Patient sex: M
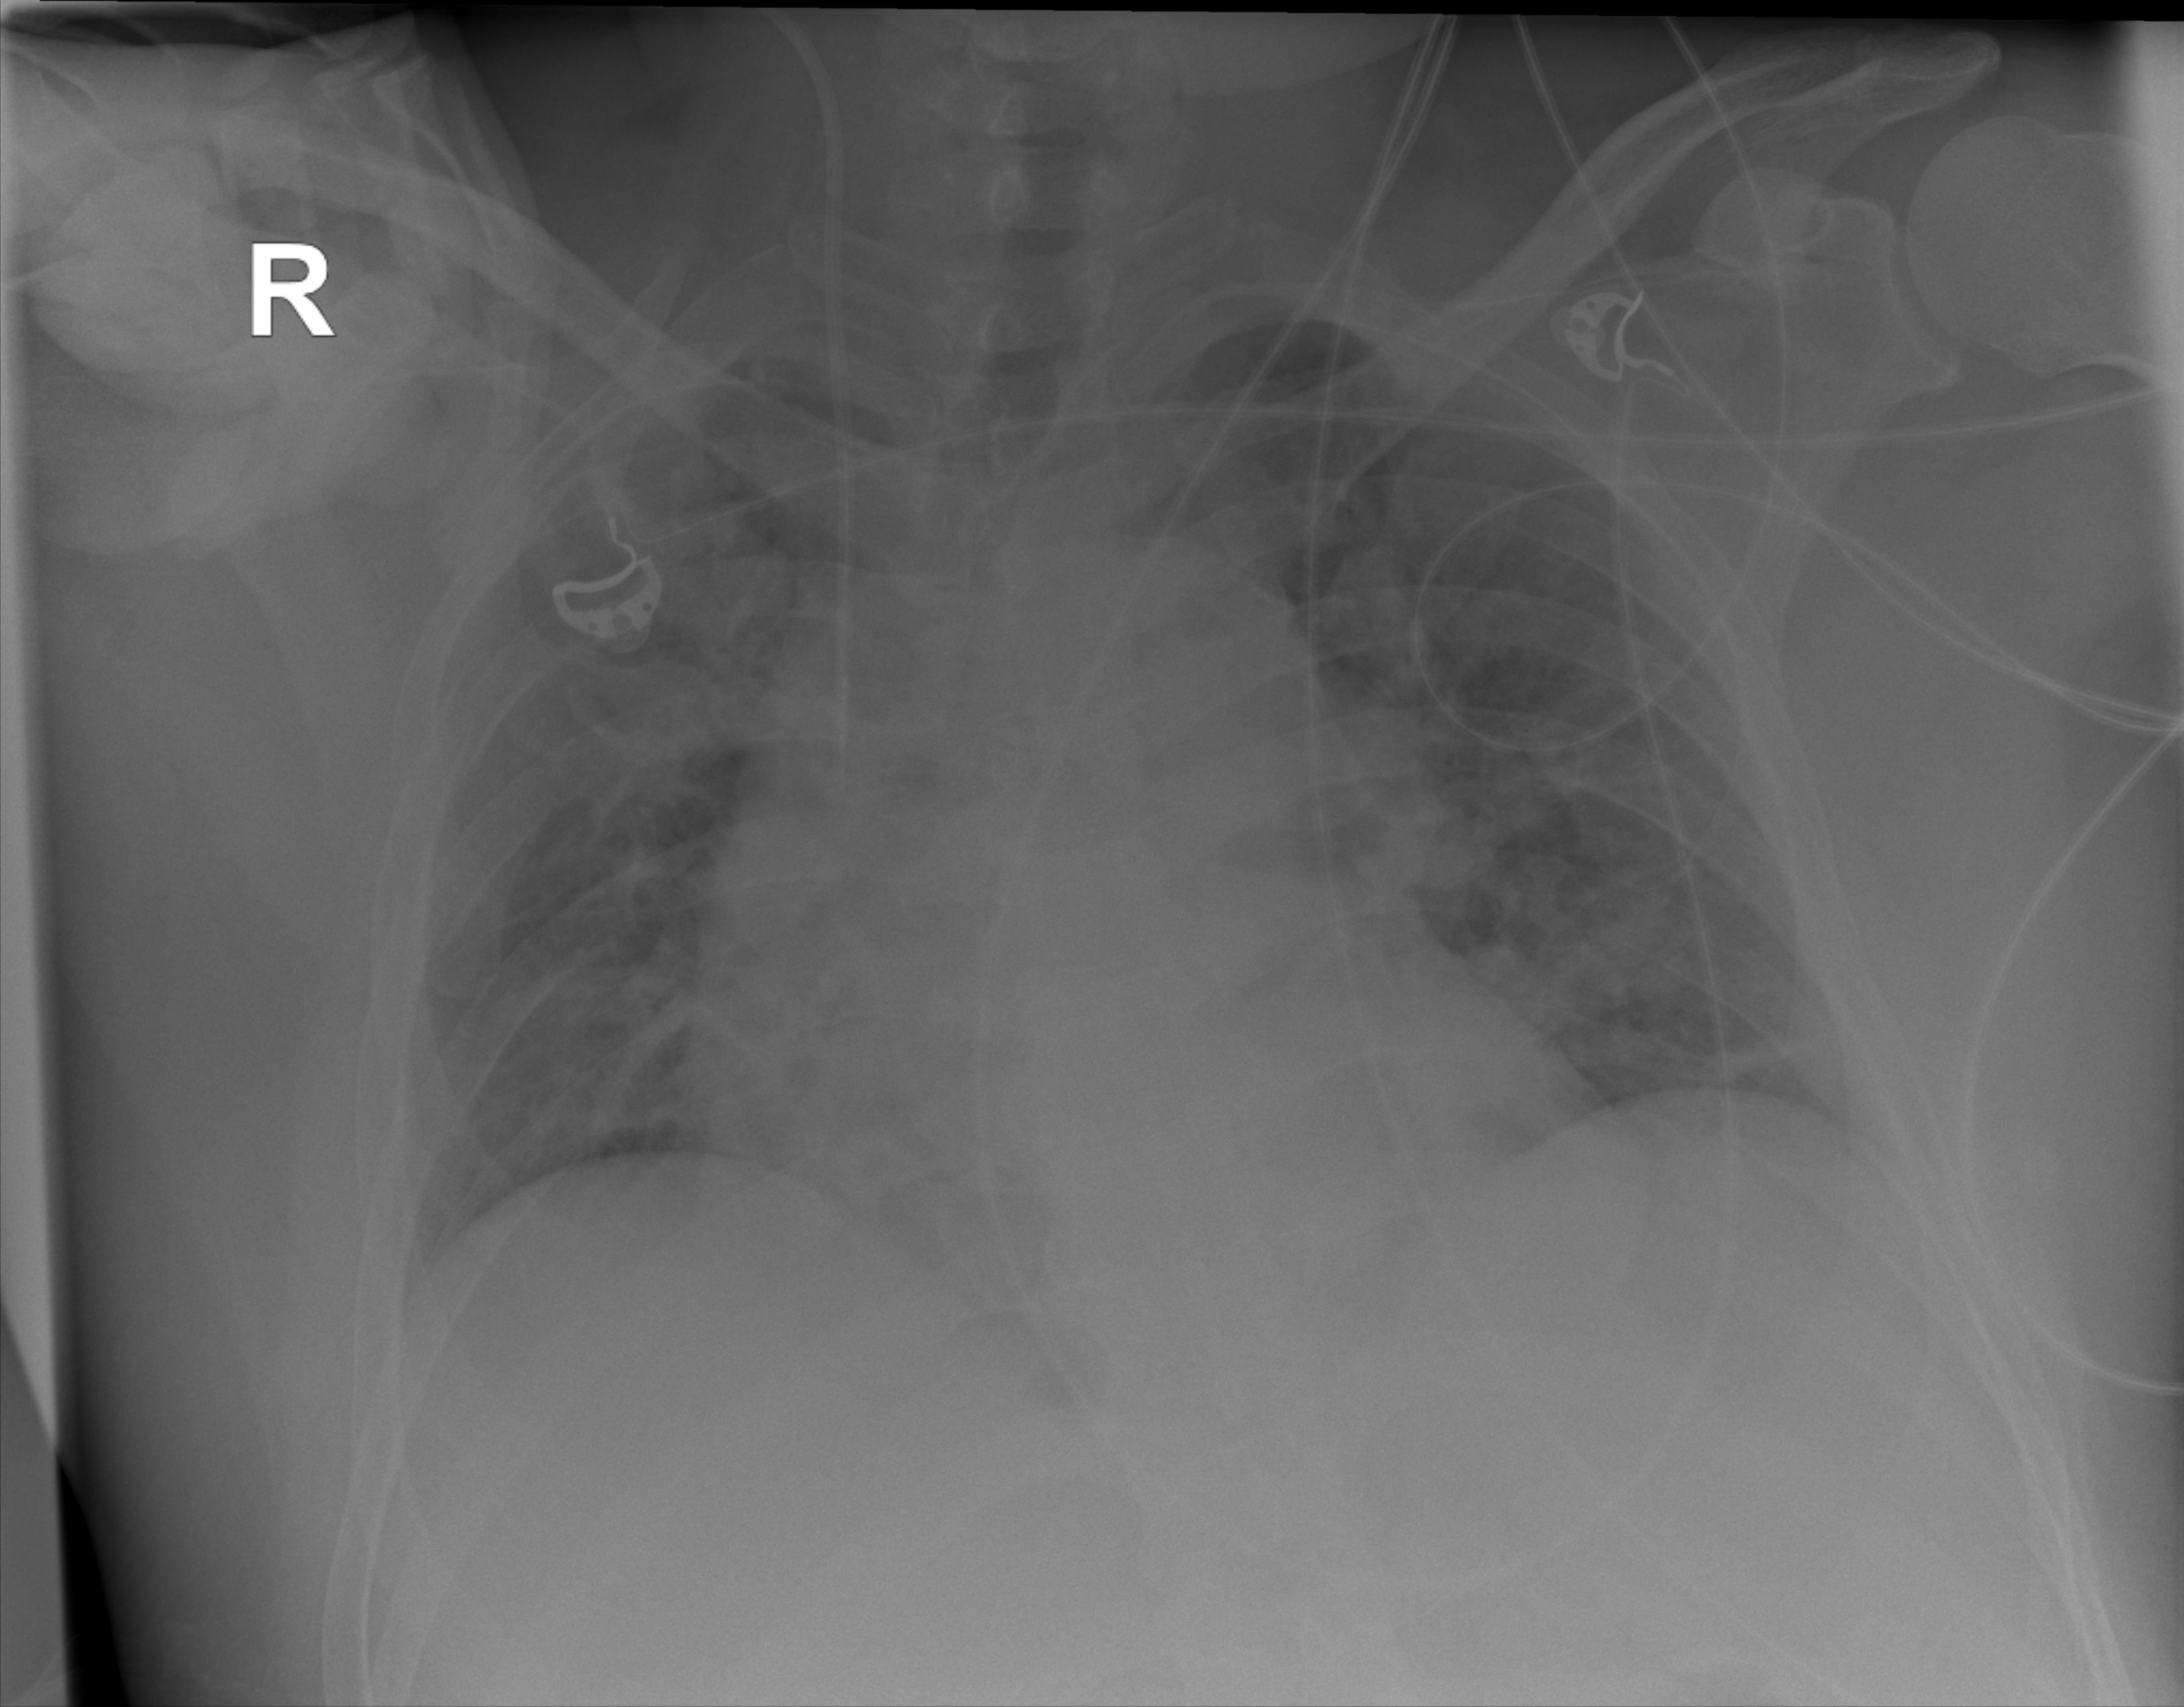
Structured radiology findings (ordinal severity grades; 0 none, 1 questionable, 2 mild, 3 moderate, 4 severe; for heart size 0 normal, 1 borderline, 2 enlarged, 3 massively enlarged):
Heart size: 2
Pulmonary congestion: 2
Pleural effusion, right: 0
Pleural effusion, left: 0
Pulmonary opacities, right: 2
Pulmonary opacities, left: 2
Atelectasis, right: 0
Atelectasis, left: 2